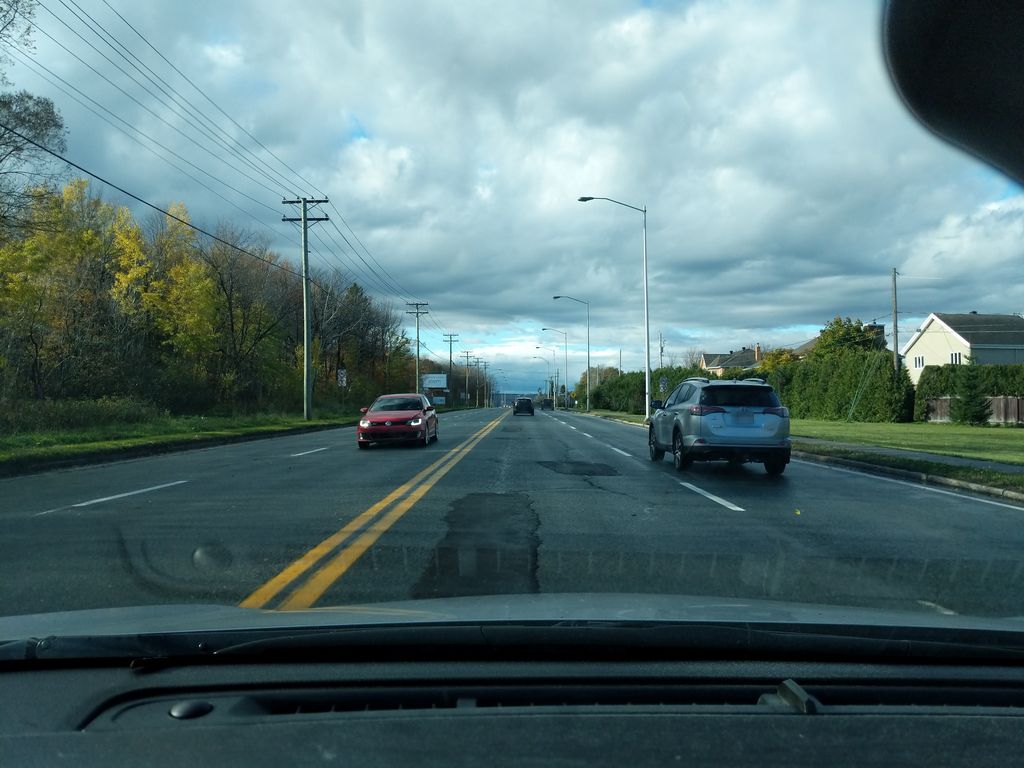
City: quebec_city